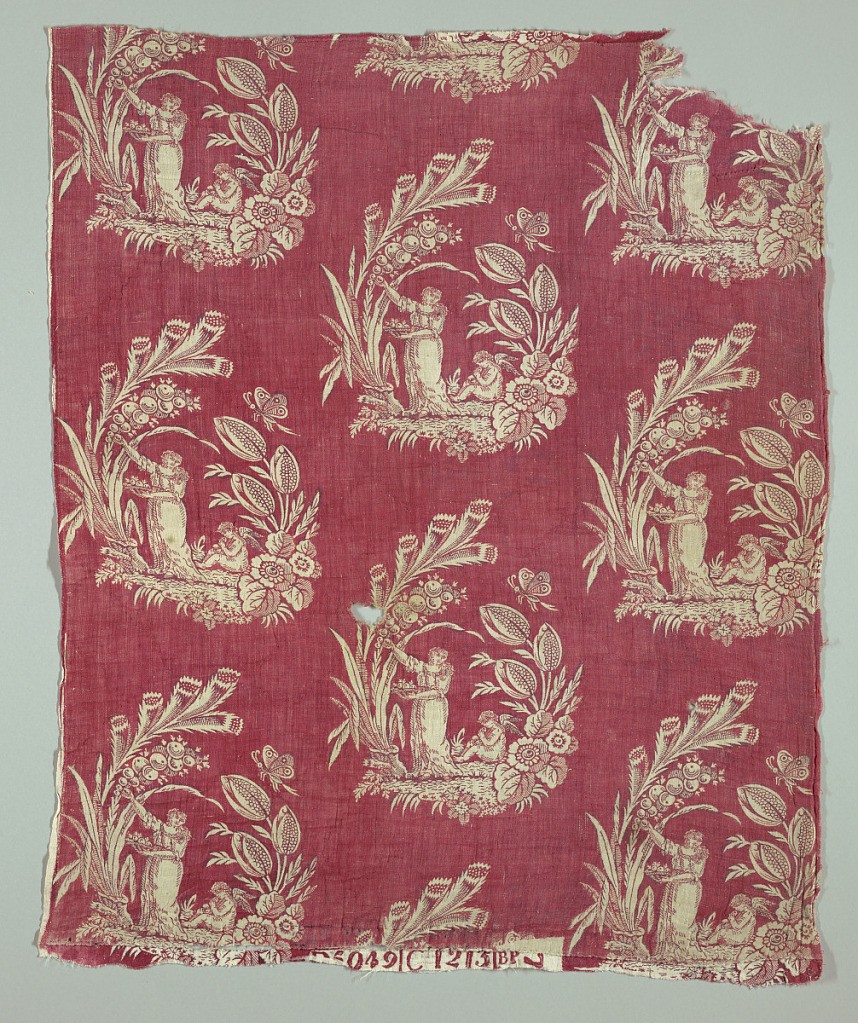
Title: Textile
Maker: Laurens et Cie a Villefrance
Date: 1795–1810
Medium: cotton Technique: block printed on plain weave
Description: Isolated motifs of a woman picking fruit and handing it to Cupid. The motifs are arranged as a half-drop. In purple and red on white.